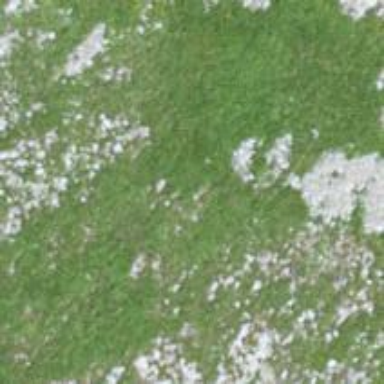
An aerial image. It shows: Vast expanse of grassland.